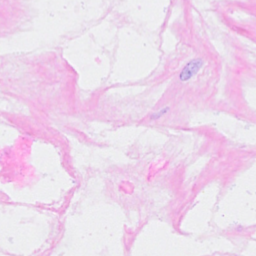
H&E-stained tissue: Breast